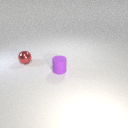
small purple rubber cylinder to the right of small red metal sphere